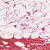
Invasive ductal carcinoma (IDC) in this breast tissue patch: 0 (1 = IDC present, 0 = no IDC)